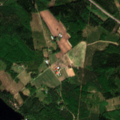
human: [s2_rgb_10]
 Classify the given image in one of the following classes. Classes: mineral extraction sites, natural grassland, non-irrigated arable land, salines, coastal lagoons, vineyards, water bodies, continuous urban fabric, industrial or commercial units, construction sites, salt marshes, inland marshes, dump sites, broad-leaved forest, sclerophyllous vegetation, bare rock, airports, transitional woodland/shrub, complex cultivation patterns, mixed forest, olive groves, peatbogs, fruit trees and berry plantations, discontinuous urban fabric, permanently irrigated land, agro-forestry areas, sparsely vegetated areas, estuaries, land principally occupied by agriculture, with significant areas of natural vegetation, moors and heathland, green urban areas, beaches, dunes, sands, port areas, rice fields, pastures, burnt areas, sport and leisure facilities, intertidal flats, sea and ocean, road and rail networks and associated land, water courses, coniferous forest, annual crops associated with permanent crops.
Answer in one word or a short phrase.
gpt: coniferous forest, mixed forest, water bodies